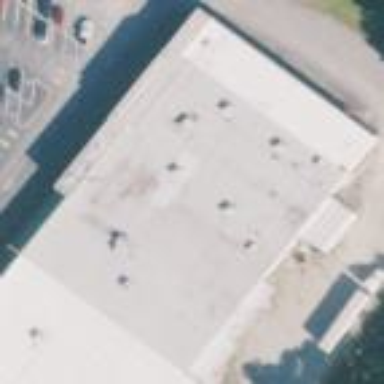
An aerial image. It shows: Building.